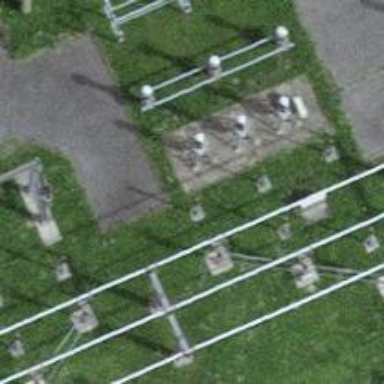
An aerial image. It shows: Switch used for power control.